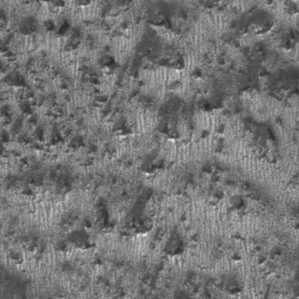
Label: frost